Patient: sex F, age 65
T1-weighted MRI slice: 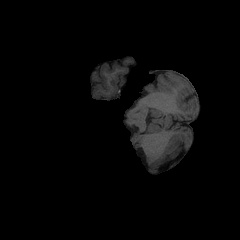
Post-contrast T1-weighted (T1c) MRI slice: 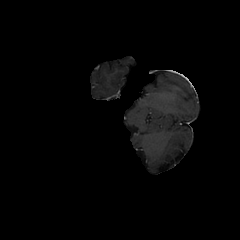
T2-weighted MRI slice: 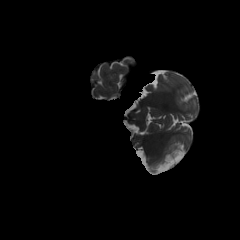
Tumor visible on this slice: no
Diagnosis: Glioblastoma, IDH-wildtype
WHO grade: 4